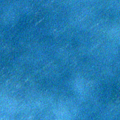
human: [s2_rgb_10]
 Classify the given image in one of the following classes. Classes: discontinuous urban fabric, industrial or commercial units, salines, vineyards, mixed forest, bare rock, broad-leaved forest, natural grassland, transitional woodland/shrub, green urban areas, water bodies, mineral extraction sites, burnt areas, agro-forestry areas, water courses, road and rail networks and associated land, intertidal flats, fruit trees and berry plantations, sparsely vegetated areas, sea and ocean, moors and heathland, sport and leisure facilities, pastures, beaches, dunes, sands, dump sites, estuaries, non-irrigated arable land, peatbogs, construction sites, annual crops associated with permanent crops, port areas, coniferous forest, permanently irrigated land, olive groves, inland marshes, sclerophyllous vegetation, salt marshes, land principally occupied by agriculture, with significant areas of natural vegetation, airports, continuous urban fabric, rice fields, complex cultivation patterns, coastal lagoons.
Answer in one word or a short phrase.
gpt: sea and ocean